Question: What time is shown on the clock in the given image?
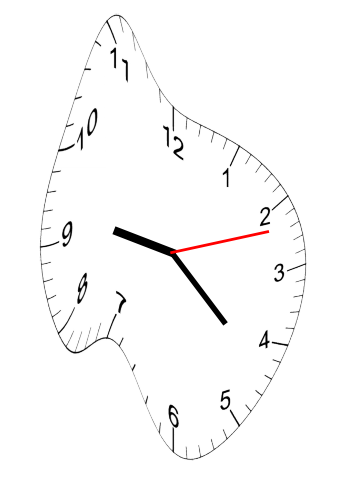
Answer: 09:22:12